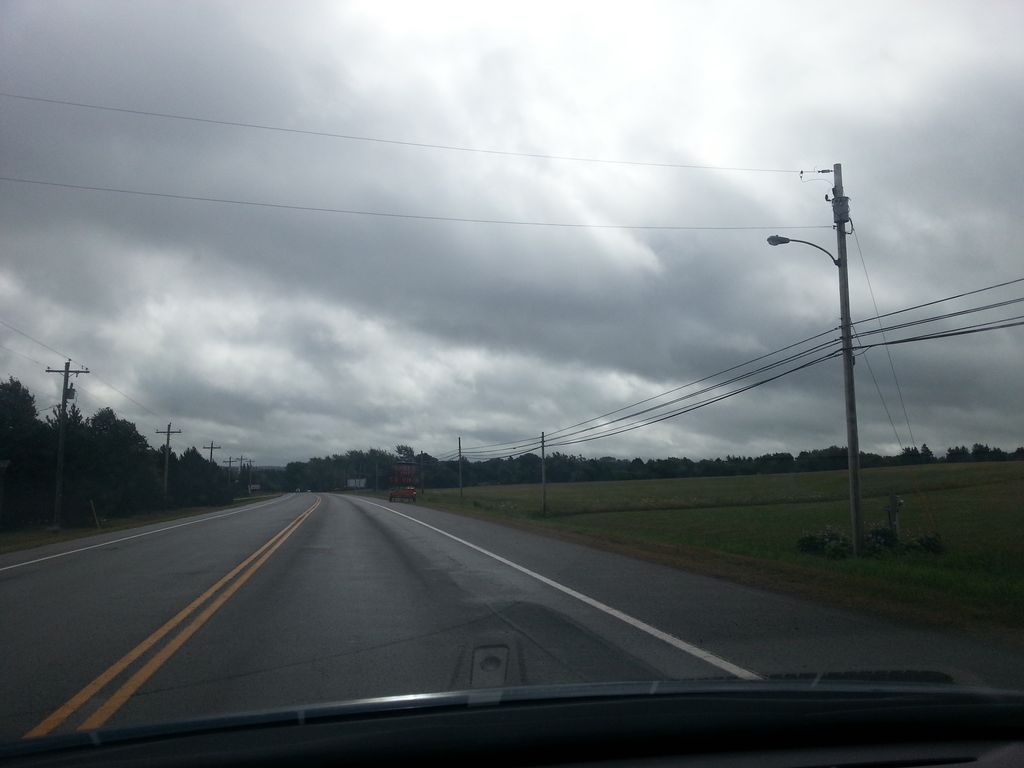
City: charlottetown